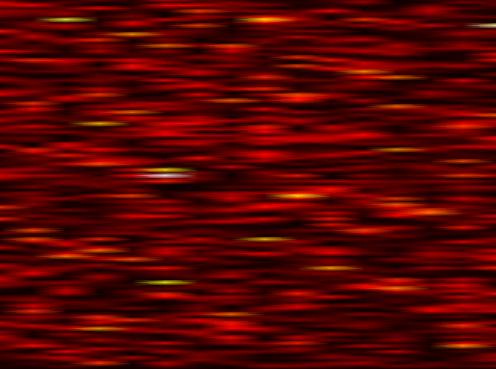
Label: UFMC